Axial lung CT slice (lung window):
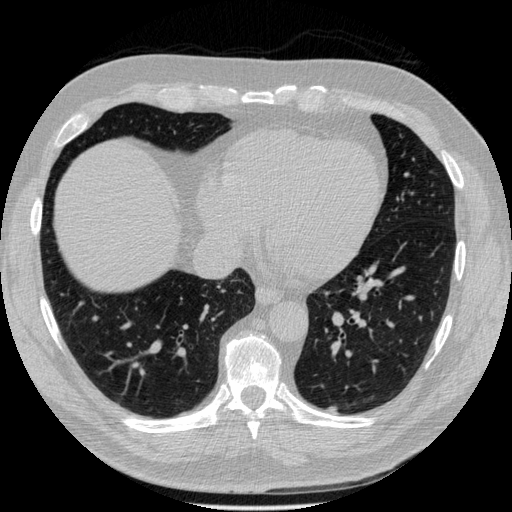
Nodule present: yes
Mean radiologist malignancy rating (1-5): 2